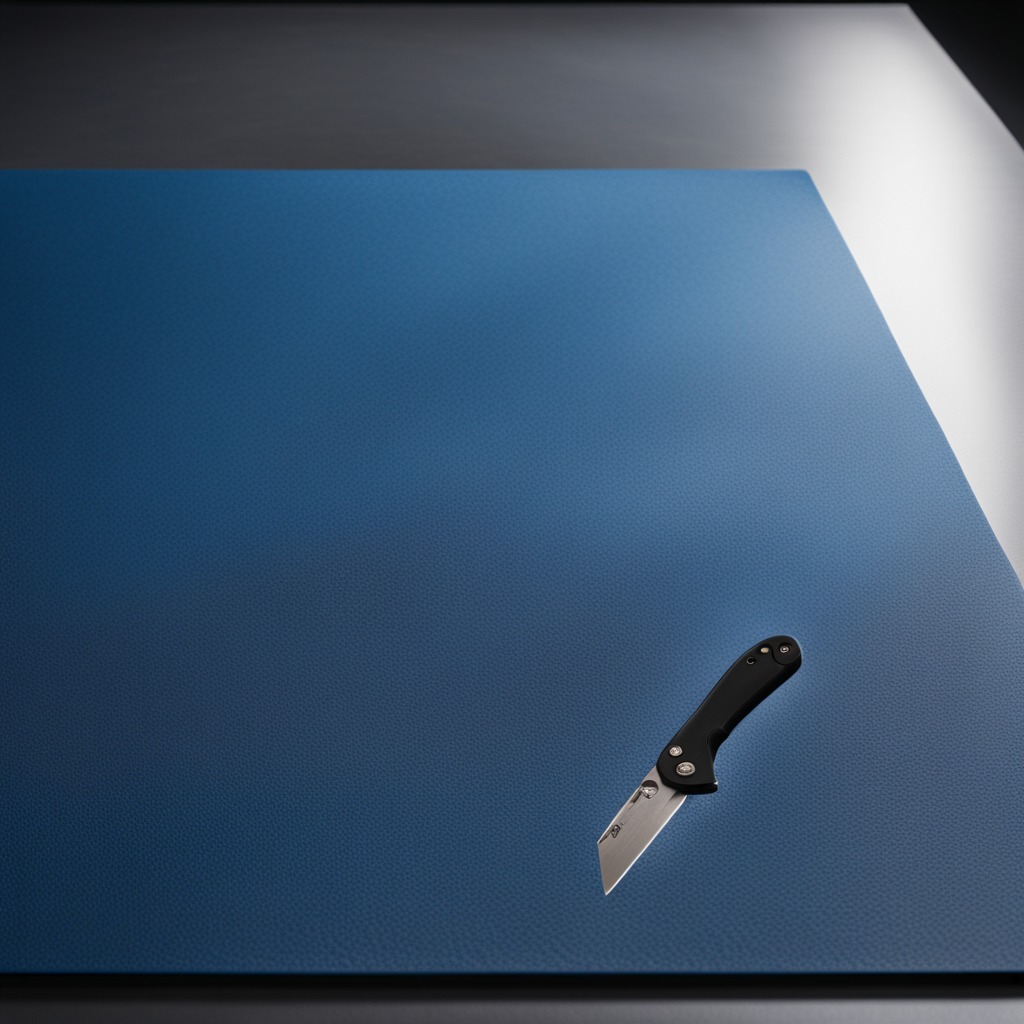
A utility knife is lying on a clean granite tabletop covered with a blue rubber mat inside a workshop under bright overhead lighting crisp shadows high clarity worn but beneath the mat